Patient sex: M
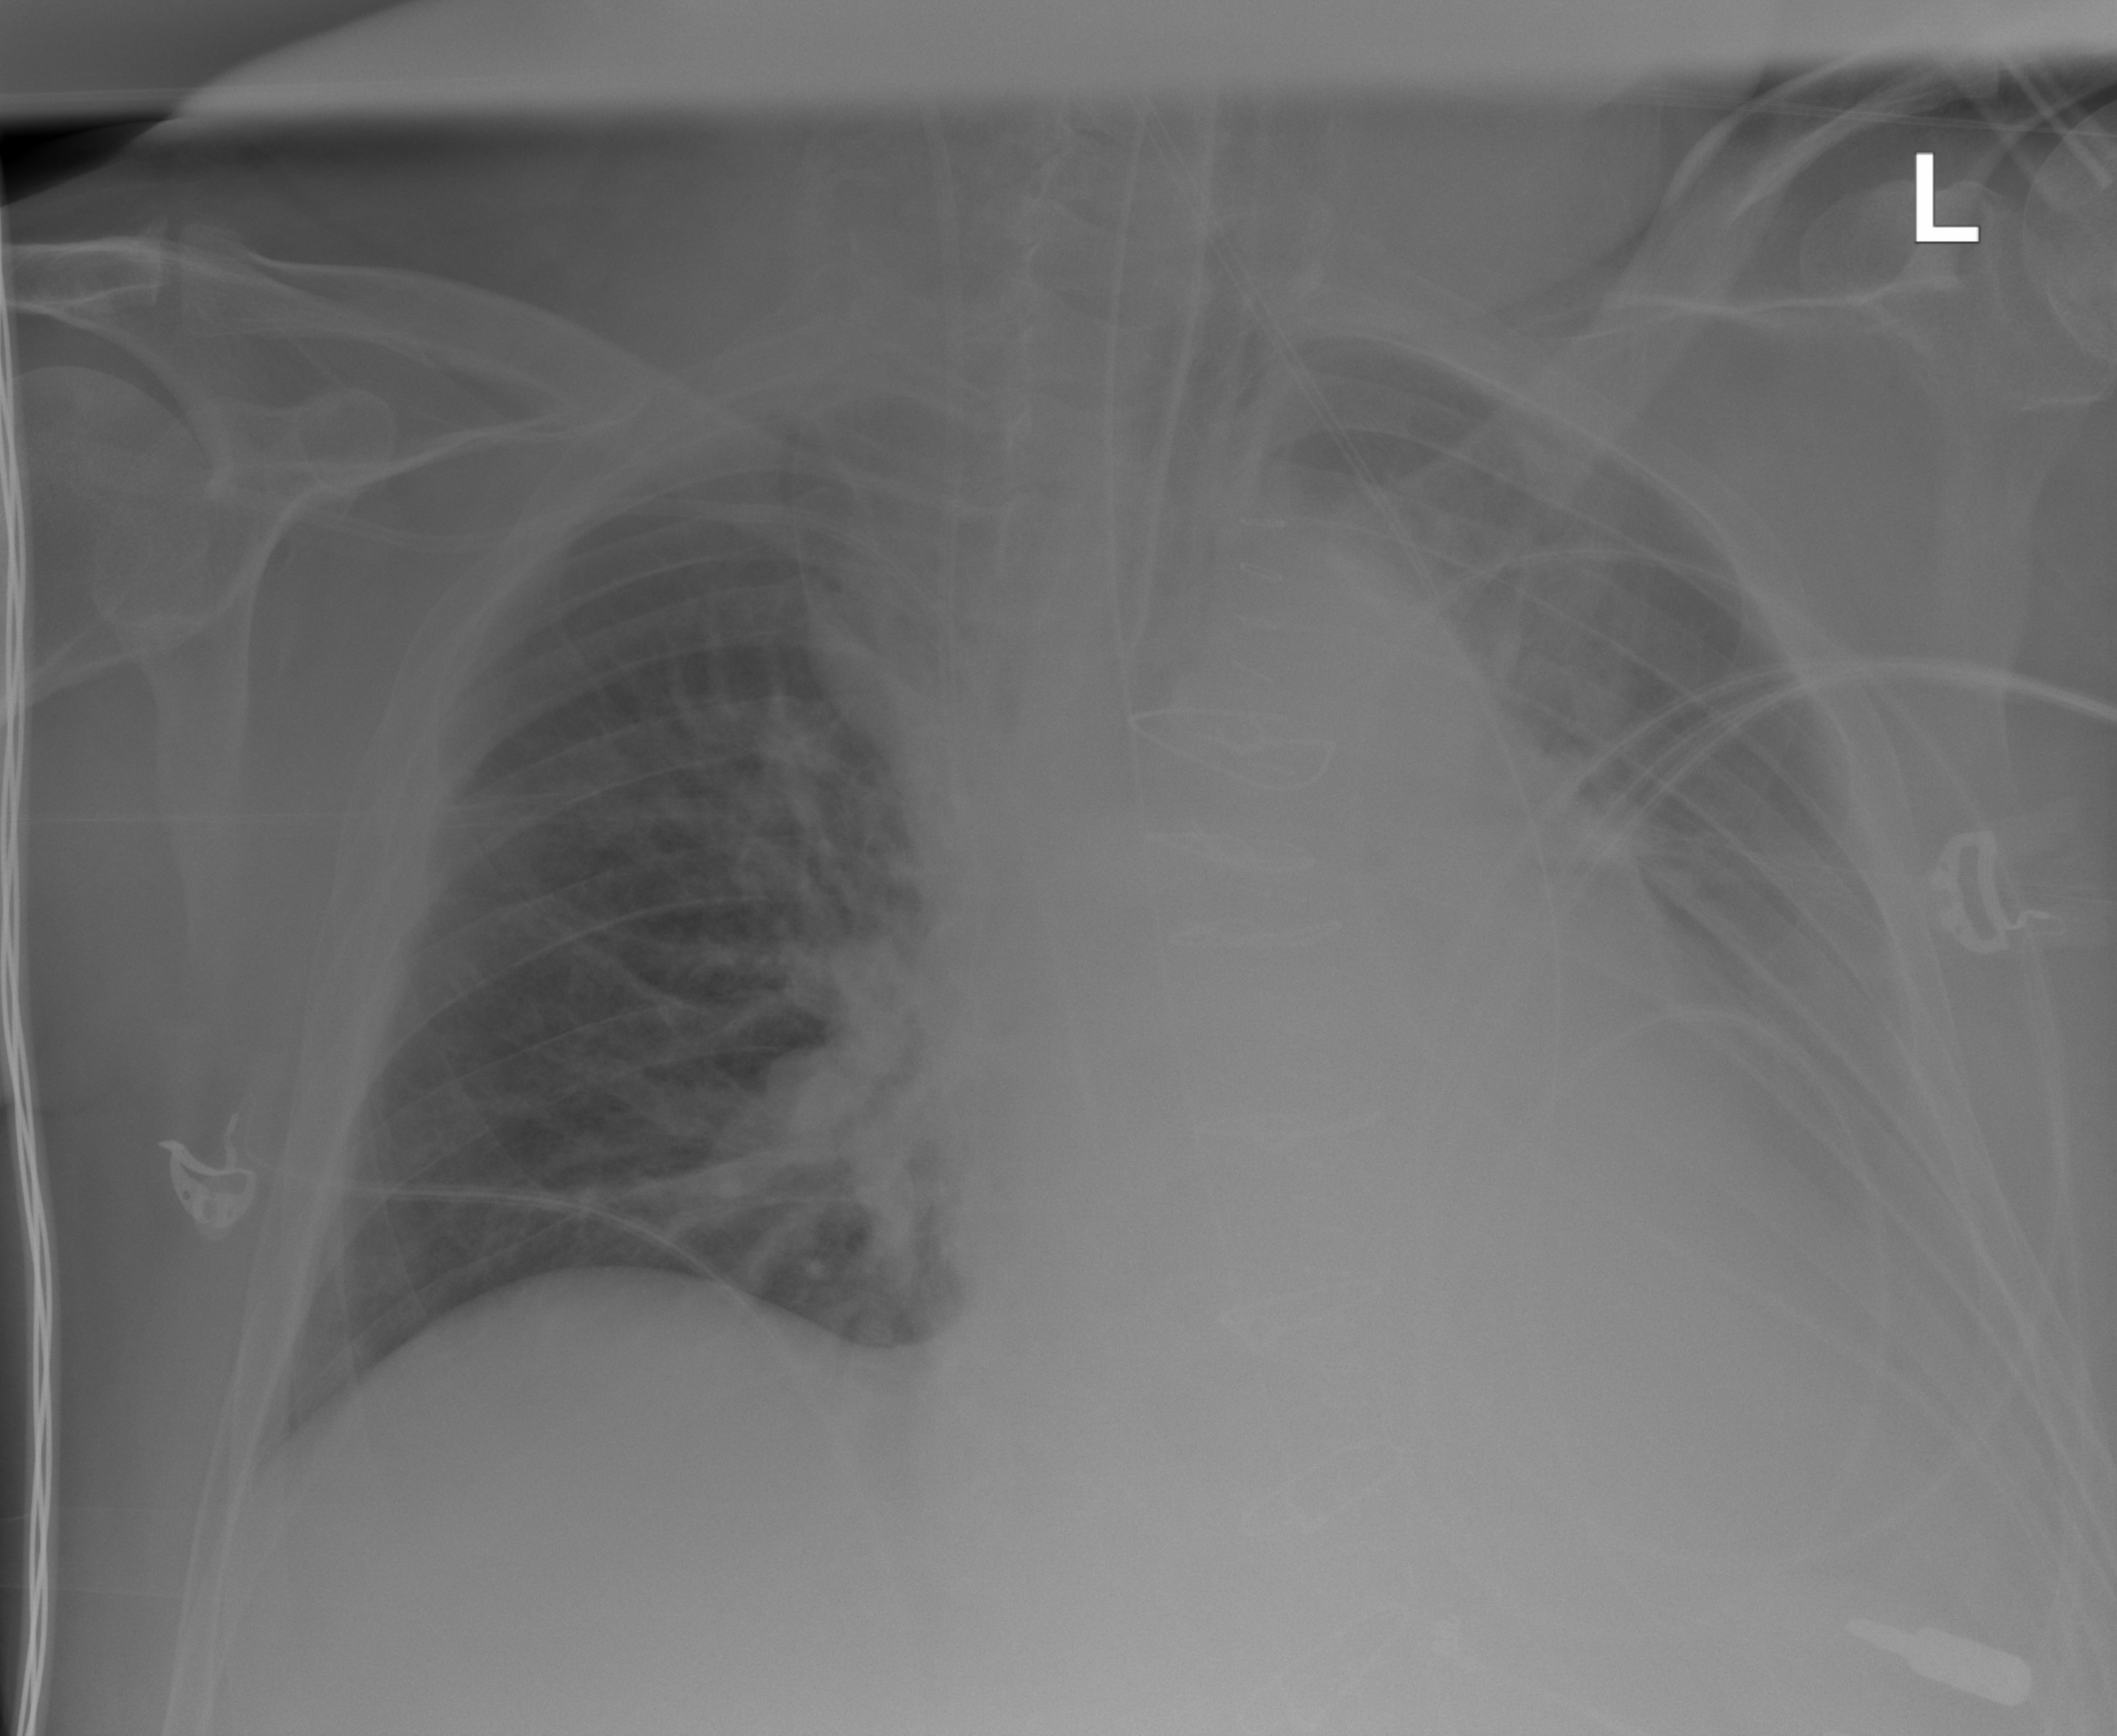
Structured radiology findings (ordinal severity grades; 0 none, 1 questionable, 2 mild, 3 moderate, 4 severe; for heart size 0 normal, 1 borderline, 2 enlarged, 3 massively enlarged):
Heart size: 2
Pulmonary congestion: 2
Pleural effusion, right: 0
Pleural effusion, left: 0
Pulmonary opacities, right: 2
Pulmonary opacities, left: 2
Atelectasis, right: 0
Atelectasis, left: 2